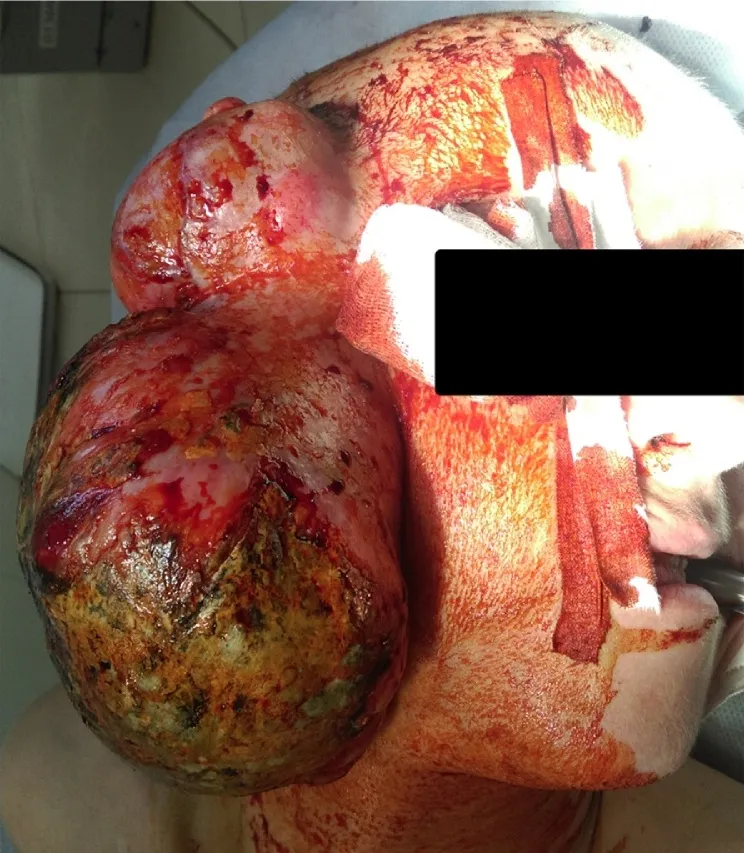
Patient appearance with right parotid region tumor.
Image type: medical_photograph (other_medical_photograph)